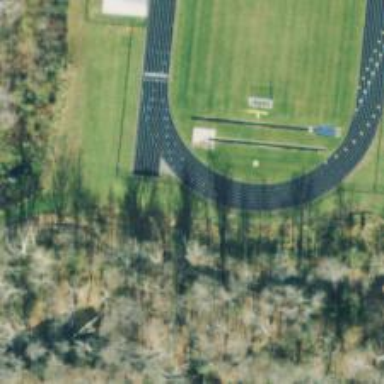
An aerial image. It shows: Track in leisure land.